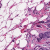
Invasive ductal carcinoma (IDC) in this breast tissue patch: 1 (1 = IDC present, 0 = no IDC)